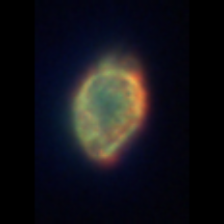
Taxon: Ciliates
Group: Other